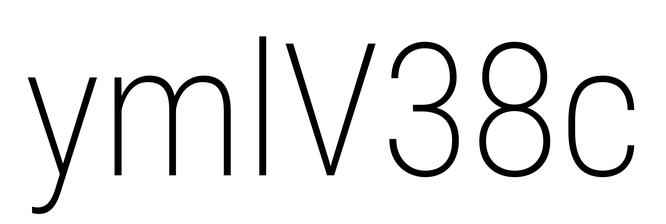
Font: Roboto_Condensed_ExtraLight